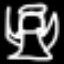
Label: angel